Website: macys
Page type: delivery-shipping
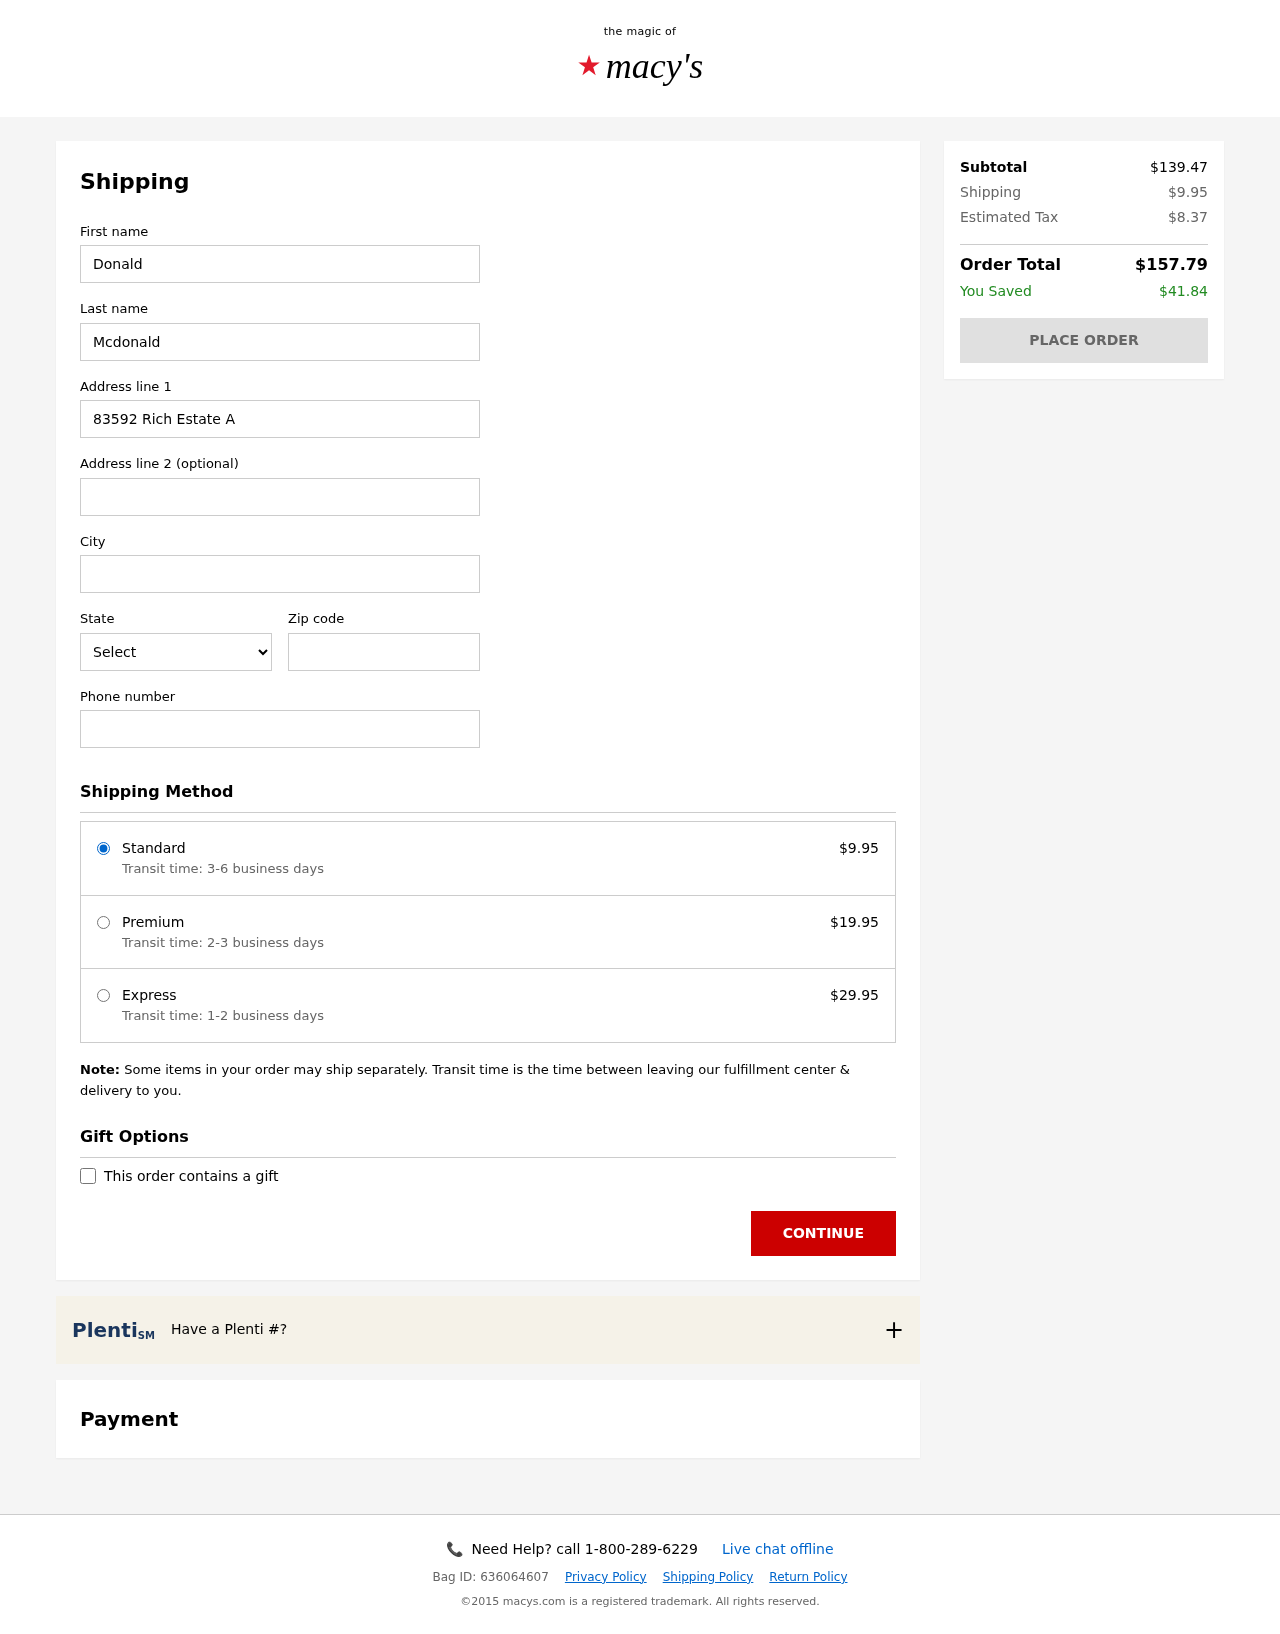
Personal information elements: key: PII_CITY
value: South Anna
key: PII_FIRSTNAME
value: Donald
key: PII_LASTNAME
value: Mcdonald
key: PII_PHONE
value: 9779398858
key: PII_POSTCODE
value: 87077
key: PII_STATE_ABBR
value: ND
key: PII_STREET
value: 83592 Rich Estate Apt. 974
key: PII_STREET2
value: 050 Miller Mountain
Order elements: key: ORDER_SHIPPING_COST
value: $9.95
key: ORDER_SHIPPING_PREMIUM
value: $19.95
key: ORDER_SHIPPING_EXPRESS
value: $29.95
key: ORDER_SUBTOTAL
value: $139.47
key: ORDER_TAX
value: $8.37
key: ORDER_TOTAL
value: $157.79
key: ORDER_SAVINGS
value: $41.84